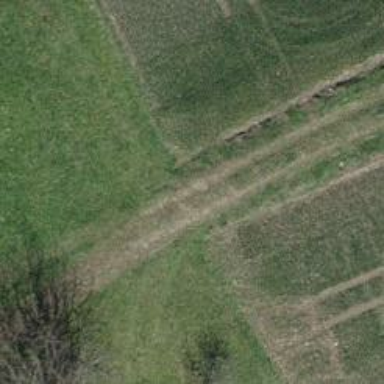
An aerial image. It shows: Track road with grade4 tracktype.